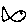
Label: fish